Field crop: maize
Growth stage: 2
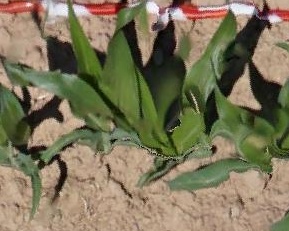
Species: maize